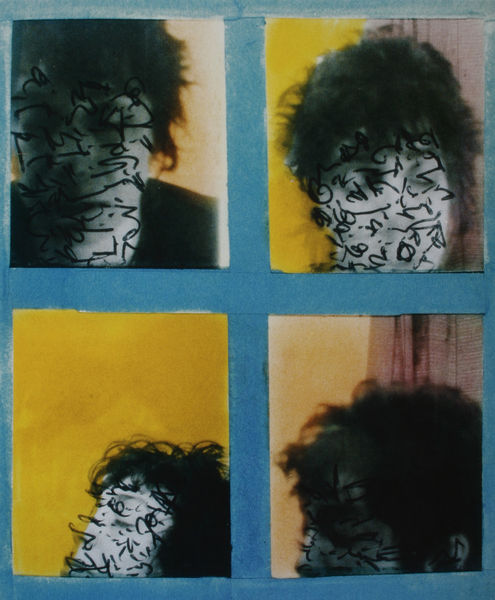
Titel: Mitternacht, Euston
Künstler: Susan Hiller
Schlagwörter: blau, kopf, frauen, gelb, frau, frisur, haar, köpfe, männer, schwarz, gesichter, gesicht, porträt, haare, abstrakt, foto, vier, kreuz, geld, gekritzel, verfremdet, überarbeitet